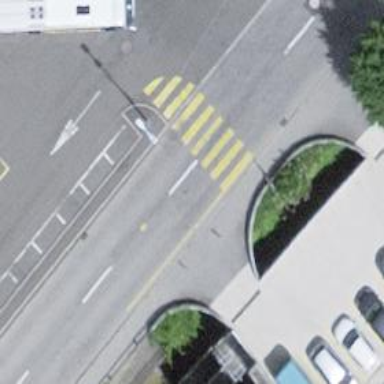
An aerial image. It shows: Marked crossing with zebra stripes on the road.